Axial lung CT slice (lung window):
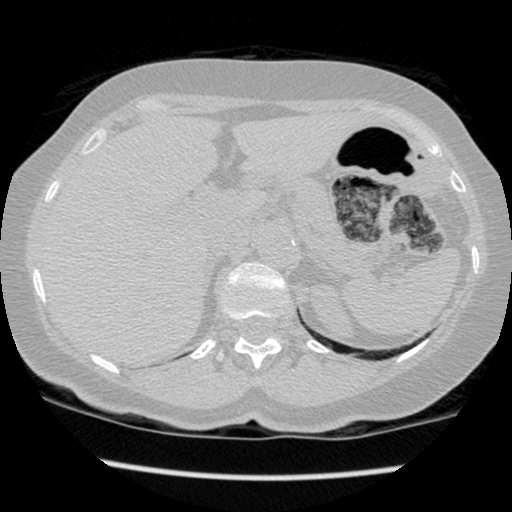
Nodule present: no